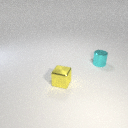
small yellow metal cube to the left of small cyan metal cylinder